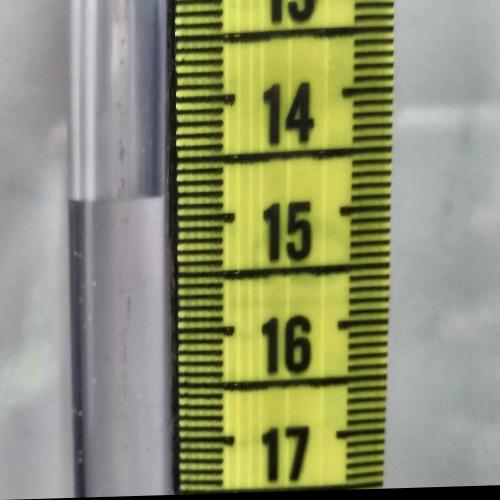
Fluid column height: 14.8 cm